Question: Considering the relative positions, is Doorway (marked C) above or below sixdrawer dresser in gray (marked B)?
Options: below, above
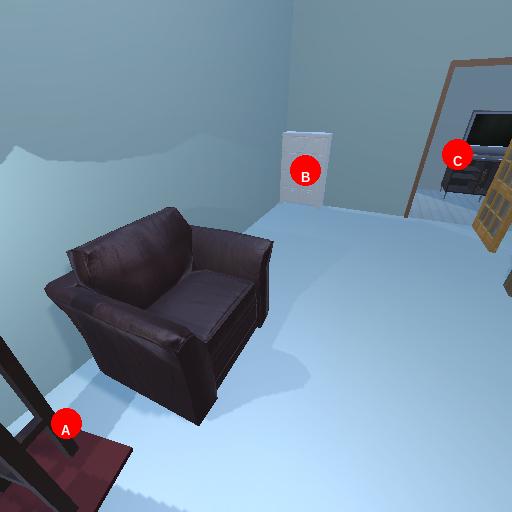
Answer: below